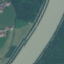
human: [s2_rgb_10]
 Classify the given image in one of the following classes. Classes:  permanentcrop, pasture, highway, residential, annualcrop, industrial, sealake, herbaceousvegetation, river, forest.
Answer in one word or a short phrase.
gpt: River